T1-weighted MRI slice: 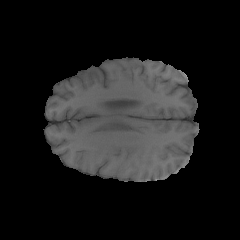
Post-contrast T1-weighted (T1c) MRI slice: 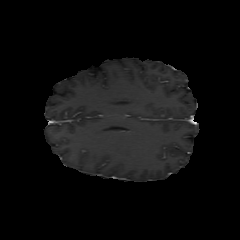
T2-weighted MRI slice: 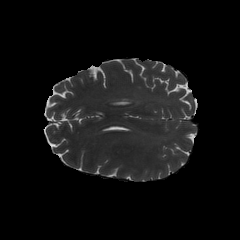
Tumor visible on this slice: no